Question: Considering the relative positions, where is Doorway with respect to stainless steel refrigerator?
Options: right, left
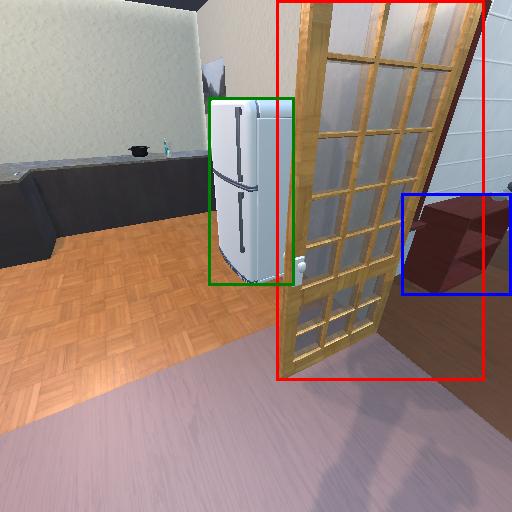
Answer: right